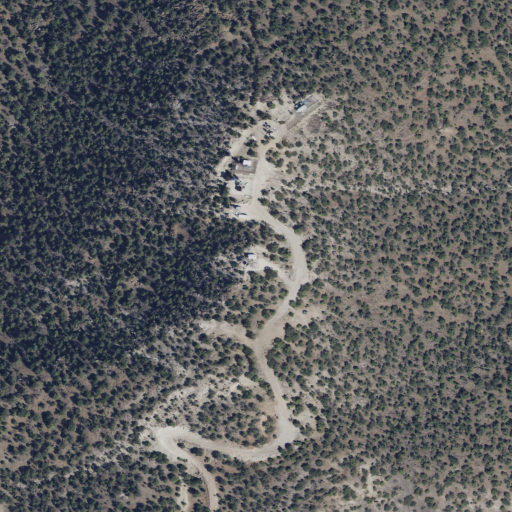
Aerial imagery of ridge(s) in Utah named Black Ridge containing only evergreen forest